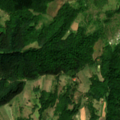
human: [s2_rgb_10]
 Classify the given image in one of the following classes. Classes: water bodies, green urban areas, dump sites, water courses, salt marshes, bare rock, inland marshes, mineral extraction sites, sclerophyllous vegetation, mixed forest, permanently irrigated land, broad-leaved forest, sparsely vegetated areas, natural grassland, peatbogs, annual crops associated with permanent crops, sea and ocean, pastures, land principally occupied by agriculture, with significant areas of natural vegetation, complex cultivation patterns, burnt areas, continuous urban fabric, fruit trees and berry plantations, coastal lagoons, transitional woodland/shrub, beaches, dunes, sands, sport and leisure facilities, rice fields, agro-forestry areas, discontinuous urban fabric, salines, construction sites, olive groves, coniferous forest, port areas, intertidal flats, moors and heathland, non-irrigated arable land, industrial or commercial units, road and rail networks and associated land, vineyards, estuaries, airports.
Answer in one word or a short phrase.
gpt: land principally occupied by agriculture, with significant areas of natural vegetation, broad-leaved forest, mixed forest, transitional woodland/shrub